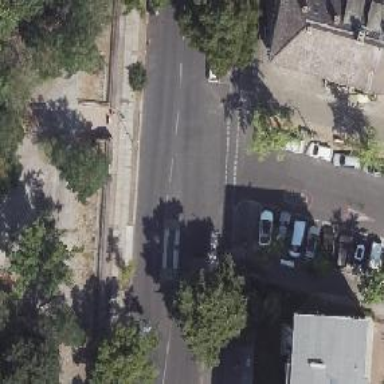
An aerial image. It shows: Unmarked crossing with pedestrian island.